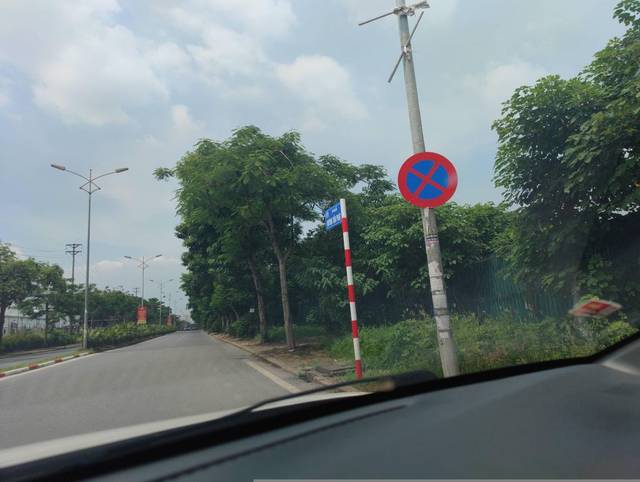
Region: Vietnam
Coordinates: 21.024, 105.904